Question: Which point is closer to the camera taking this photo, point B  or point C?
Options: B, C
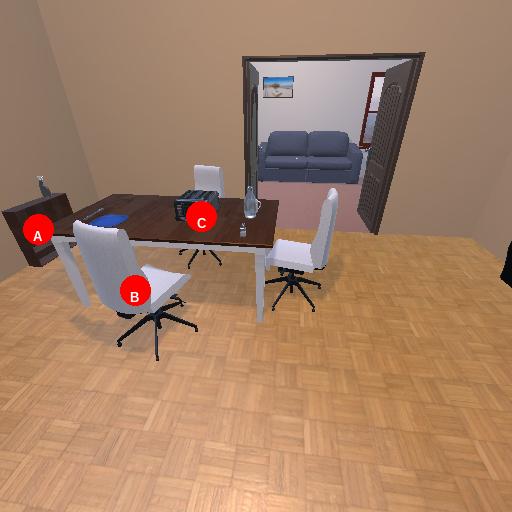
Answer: B